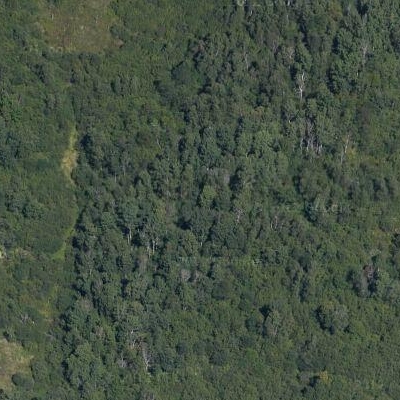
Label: eForest